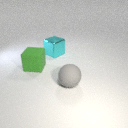
large green rubber cube to the left of large gray rubber sphere